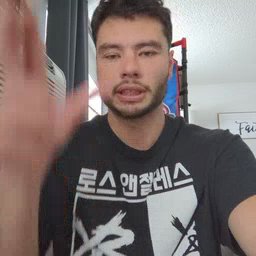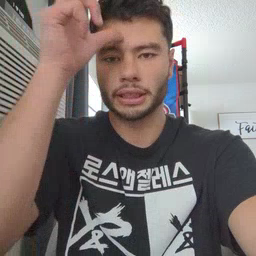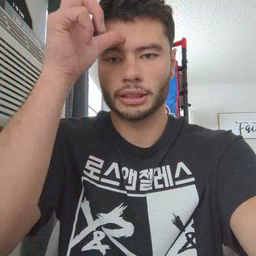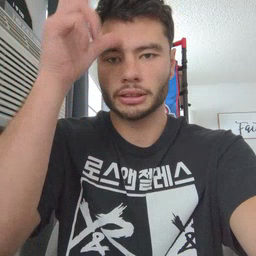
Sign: hen